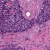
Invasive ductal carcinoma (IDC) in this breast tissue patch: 1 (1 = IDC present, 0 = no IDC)